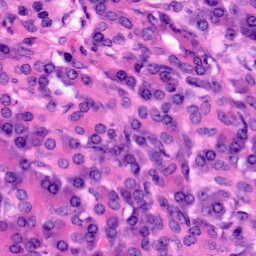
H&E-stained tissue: Pancreatic